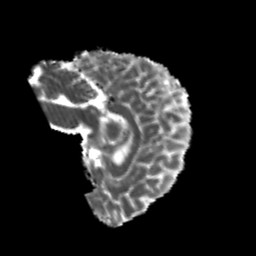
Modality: MD
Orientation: sagittal
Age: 20
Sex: male
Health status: healthy
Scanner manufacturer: philips
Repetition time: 7.395 s
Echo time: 0.08599 s